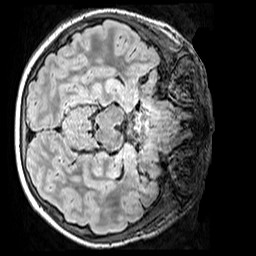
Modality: FLAIR
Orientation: axial
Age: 10
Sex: male
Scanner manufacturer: siemens
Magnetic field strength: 3 T
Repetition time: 5 s
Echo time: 0.388 s